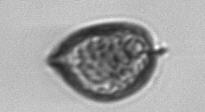
Label: Prorocentrum_micans